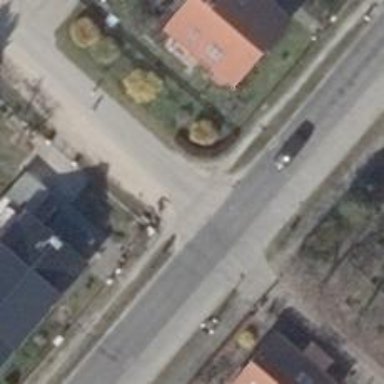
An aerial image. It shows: Asphalt road designated for service vehicles.